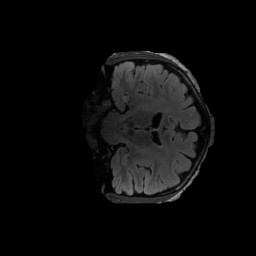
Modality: FLAIR
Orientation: coronal
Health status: ill
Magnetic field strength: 3 T